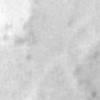
Label: no_change